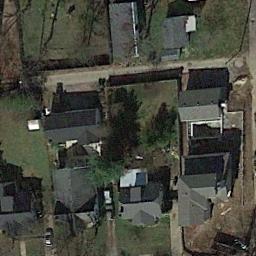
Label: medium_residential